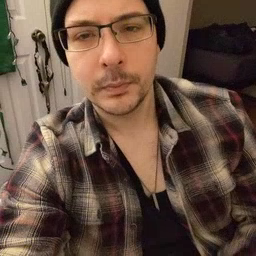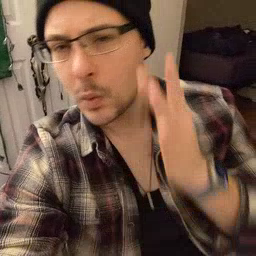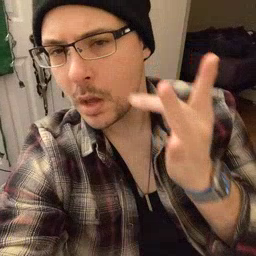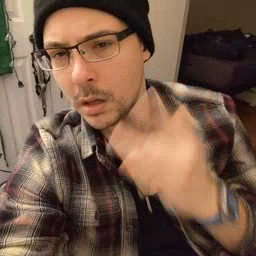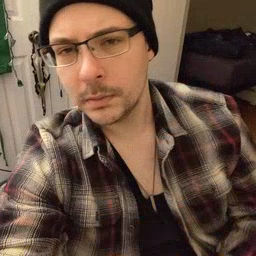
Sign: why